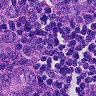
Metastatic tissue present: yes